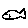
Label: fish